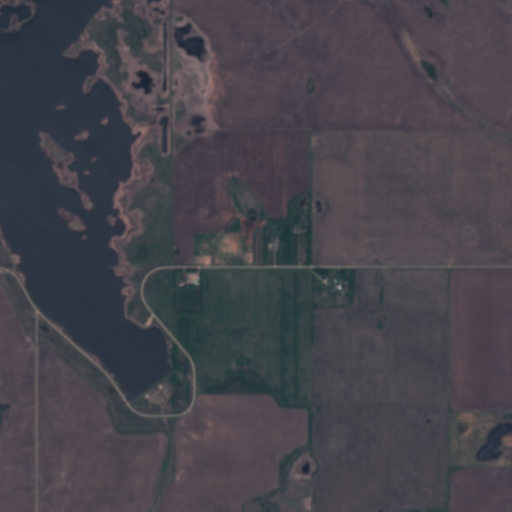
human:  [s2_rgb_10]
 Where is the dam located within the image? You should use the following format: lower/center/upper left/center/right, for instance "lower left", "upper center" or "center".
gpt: The dam is located in the lower left of the image.
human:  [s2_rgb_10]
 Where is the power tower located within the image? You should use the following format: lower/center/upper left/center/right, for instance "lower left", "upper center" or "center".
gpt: The power tower is located in the right of the image.
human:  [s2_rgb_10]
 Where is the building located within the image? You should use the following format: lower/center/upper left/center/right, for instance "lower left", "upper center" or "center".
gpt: The building is located in the center right of the image.
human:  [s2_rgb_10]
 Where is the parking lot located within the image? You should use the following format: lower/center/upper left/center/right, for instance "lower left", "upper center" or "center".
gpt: There is no parking lot in the image.